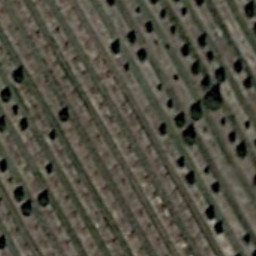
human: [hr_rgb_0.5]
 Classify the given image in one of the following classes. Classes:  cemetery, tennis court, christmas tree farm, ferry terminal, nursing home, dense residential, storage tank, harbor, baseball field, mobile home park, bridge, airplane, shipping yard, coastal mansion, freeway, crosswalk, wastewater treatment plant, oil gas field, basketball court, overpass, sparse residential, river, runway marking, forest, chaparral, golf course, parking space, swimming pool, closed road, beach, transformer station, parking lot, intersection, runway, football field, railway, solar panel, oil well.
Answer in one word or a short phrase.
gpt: christmas tree farm